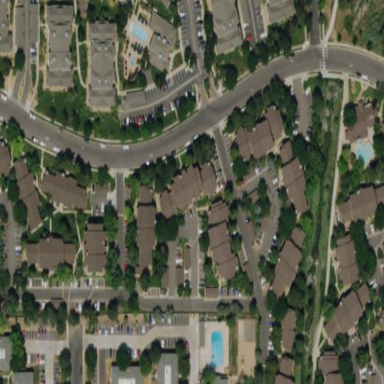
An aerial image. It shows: Residential area with apartments.